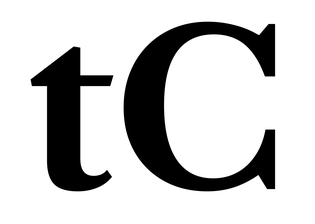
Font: LibreCaslonText_Bold